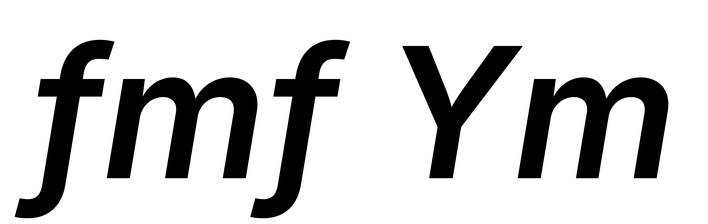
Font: Inter-Italic_SemiBold_Italic